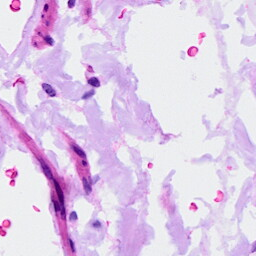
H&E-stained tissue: Ovarian